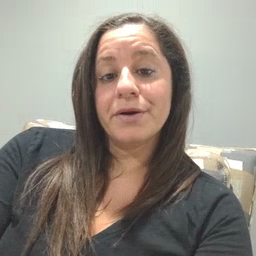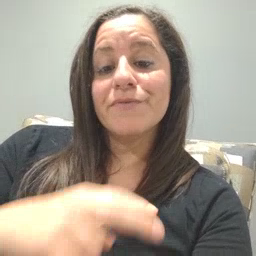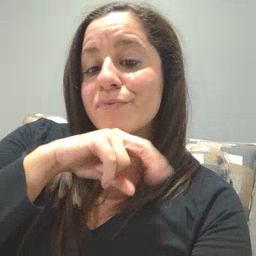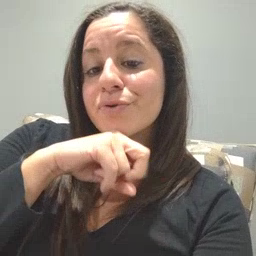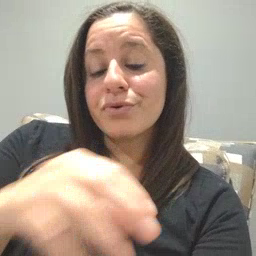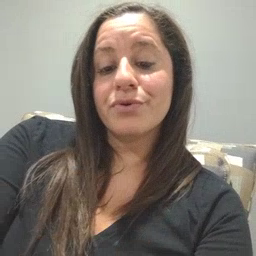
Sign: frog